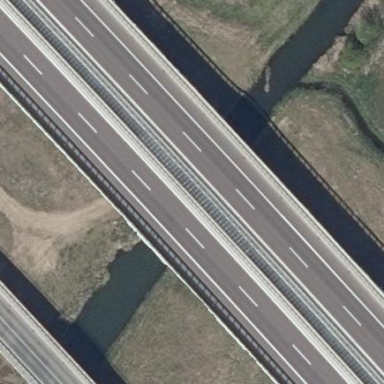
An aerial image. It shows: Man-made bridge.